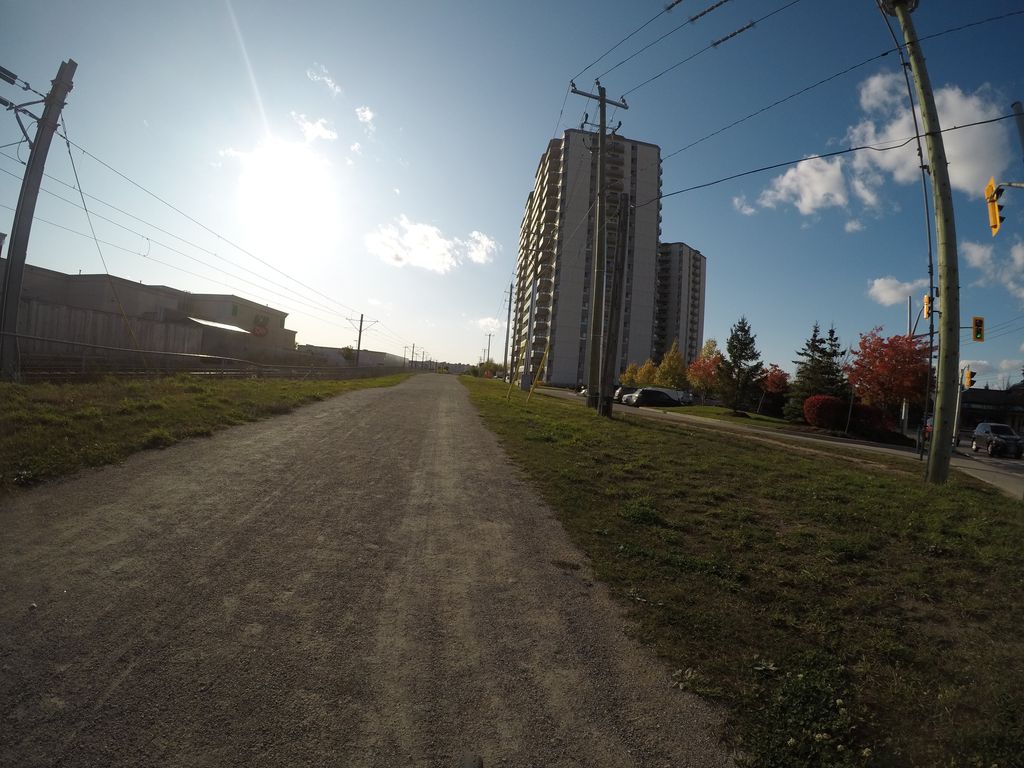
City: kitchener-waterloo